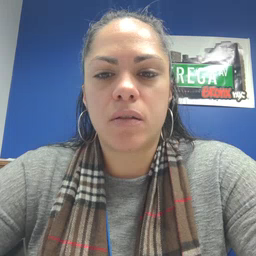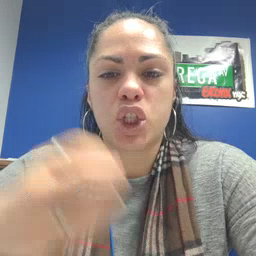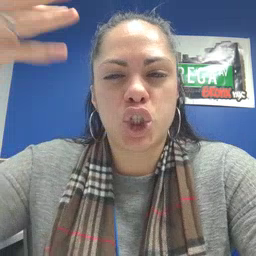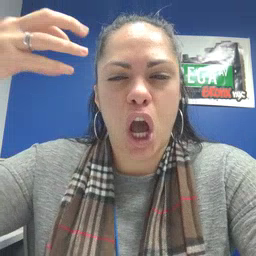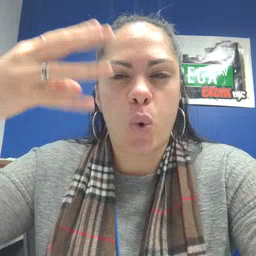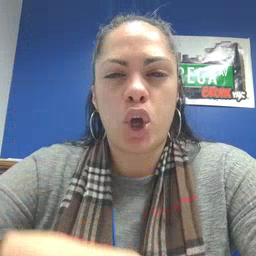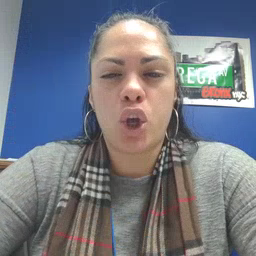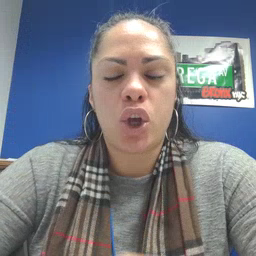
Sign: shower